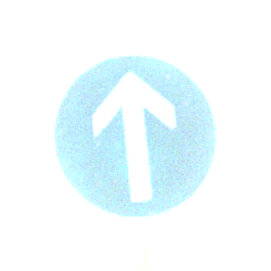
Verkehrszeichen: VorgeschriebeneFahrtrichtungGeradeaus
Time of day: SunriseSunset
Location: Outdoor (Nature)
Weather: PartlyCloudy
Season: NotSpecified
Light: Natural